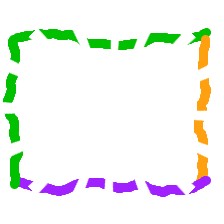
Shape: rectangle